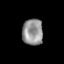
Tissue: prostate
Cell type: T cells
Senescence score: 0.3067
Nuclear area (px): 537
Mean DAPI intensity: 146.939